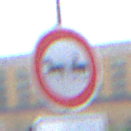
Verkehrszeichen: VerbotGespannfuhrwerke
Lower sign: ZeitangabenMitBeschraenkungAufWochentage1
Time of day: MorningAfternoon
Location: Outdoor (Urban)
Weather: Overcast
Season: NotSpecified
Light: Natural